Question: What is the value of the measurement in the image?
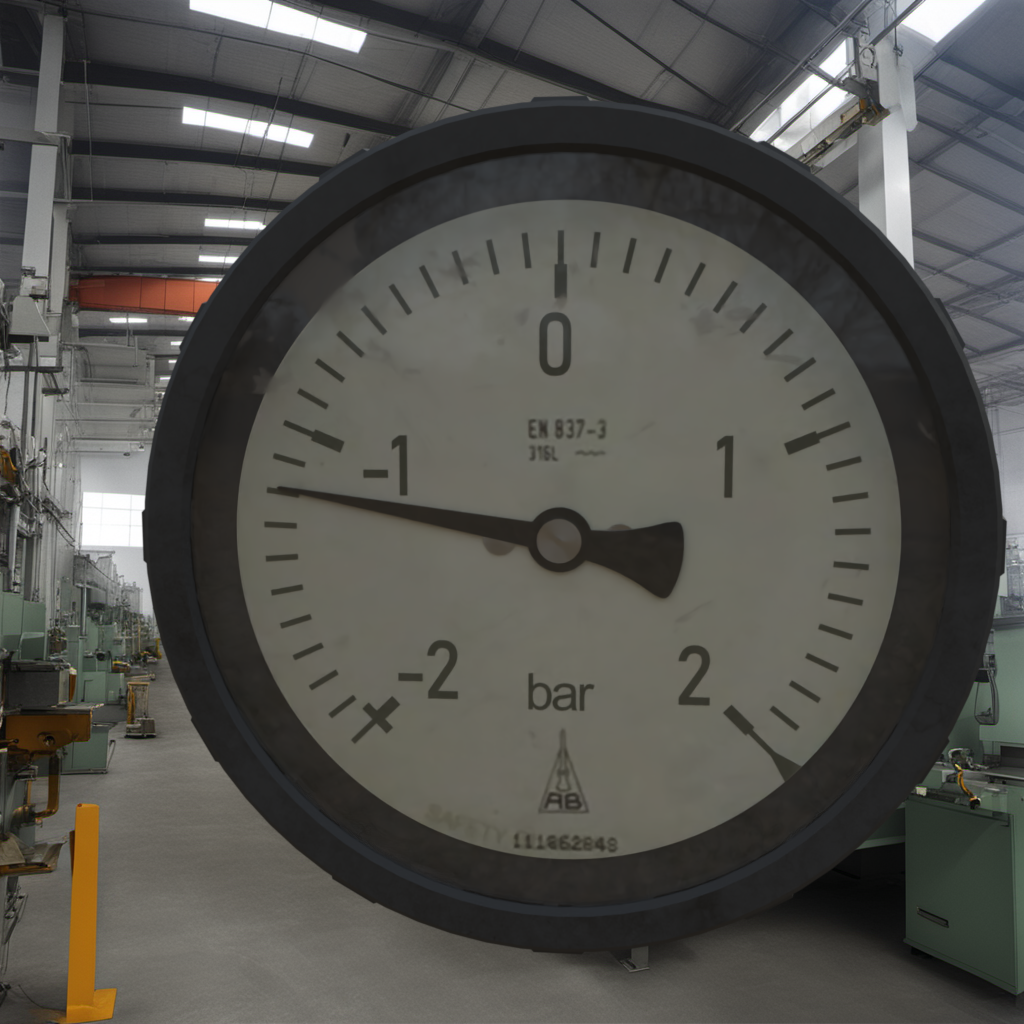
Answer: The result is -1.24
Question: What is the range of the measurement shown in the image?
Answer: The range is from -2 to 2
Question: What is the minimum and maximum value range of the measurement in the image?
Answer: The minimum value is -2 and the maximum value is 2